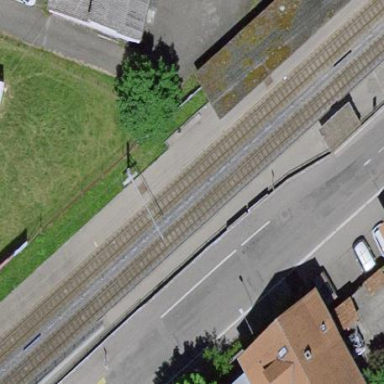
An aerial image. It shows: Asphalt platform for public transport with shelter.